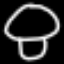
Label: mushroom